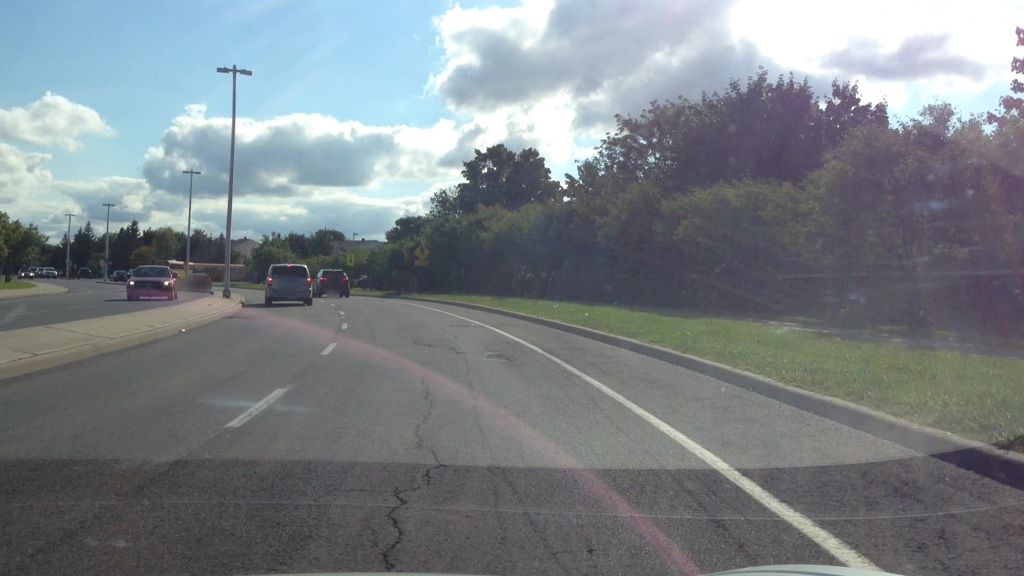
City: ottawa-gatineau